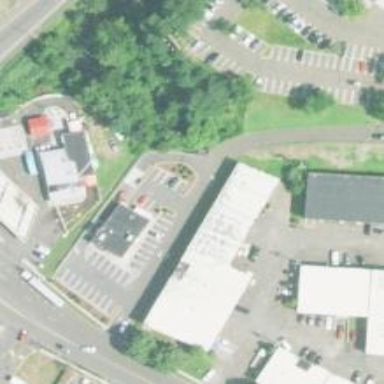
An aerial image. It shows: Parking area with asphalt surface.